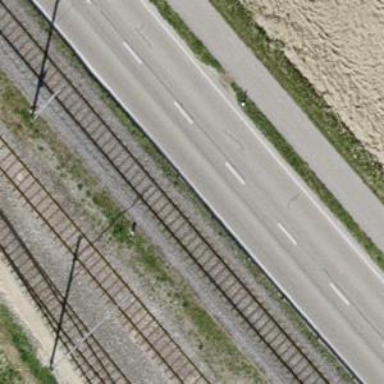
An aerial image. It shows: Single-track railway with electrified contact lines.